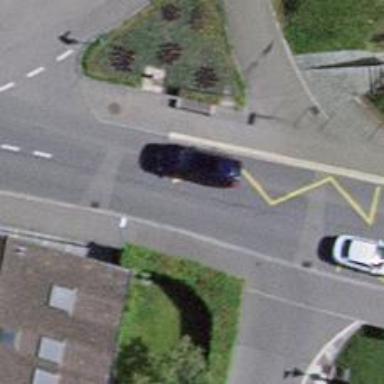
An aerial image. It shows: Bus stop with designated public transport stop position.